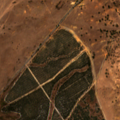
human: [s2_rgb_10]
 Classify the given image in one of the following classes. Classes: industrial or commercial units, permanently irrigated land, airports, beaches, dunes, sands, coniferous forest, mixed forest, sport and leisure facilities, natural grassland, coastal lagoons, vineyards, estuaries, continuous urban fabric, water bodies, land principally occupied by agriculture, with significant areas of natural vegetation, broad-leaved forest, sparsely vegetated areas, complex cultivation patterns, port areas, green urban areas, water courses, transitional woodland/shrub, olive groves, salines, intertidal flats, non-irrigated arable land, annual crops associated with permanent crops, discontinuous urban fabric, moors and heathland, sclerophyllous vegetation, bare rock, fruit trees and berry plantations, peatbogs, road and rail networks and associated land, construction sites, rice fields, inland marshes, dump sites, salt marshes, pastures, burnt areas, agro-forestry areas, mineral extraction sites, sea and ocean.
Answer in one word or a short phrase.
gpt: pastures, agro-forestry areas, natural grassland, transitional woodland/shrub